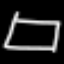
Label: square